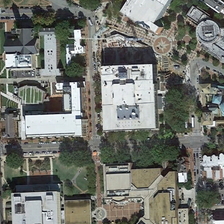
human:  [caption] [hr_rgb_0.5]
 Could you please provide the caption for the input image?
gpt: a school owning square buildings is lying next to the church with blue green roof .

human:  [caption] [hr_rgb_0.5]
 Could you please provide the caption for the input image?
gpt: a school owning square buildings is lying next to the church with blue green roof .

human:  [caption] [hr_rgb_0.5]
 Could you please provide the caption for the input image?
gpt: it is a large campus with several teaching beuildings and raods in it .

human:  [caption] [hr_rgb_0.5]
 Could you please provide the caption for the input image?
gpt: the rectangular with gray roof is surrounded by exquisite buildings .

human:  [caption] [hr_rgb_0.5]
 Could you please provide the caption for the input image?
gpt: many buildings and some green trees are in a school .